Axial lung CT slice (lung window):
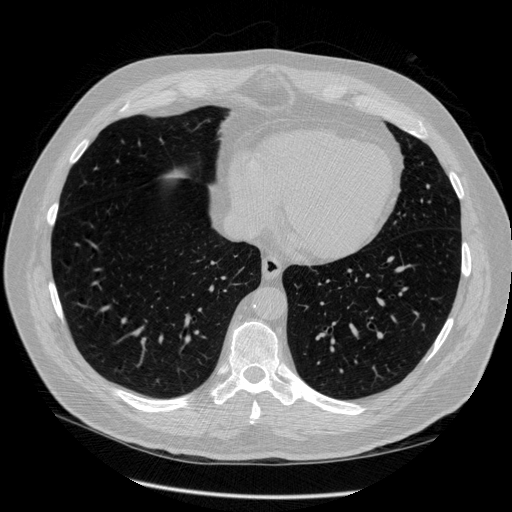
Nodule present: no